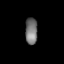
Tissue: lung
Cell type: Epithelial cells
Senescence score: 0.2118
Nuclear area (px): 325
Mean DAPI intensity: 113.923